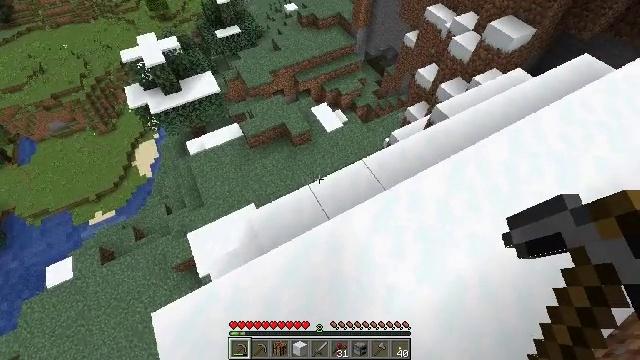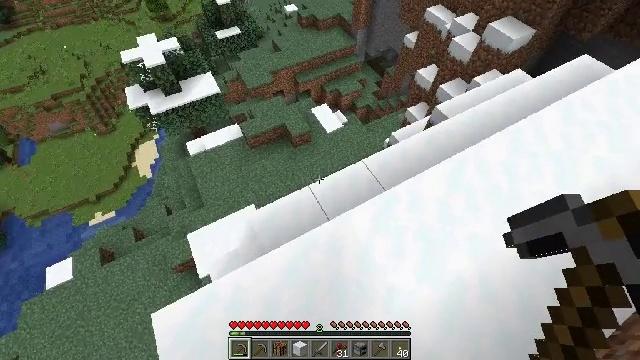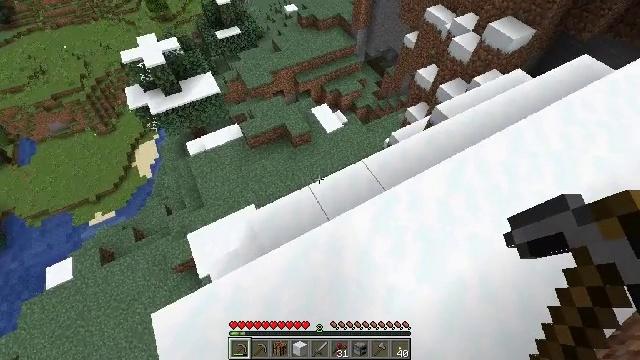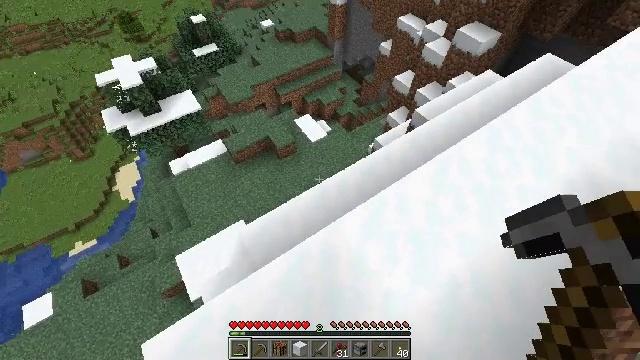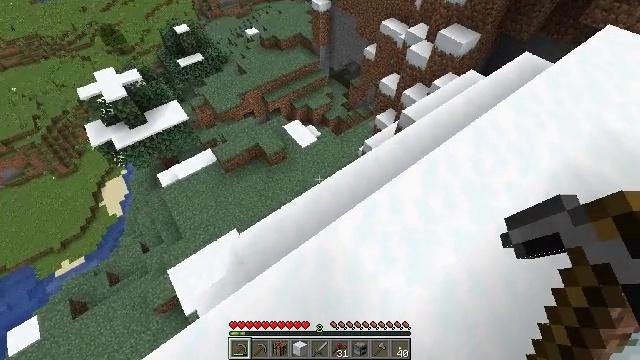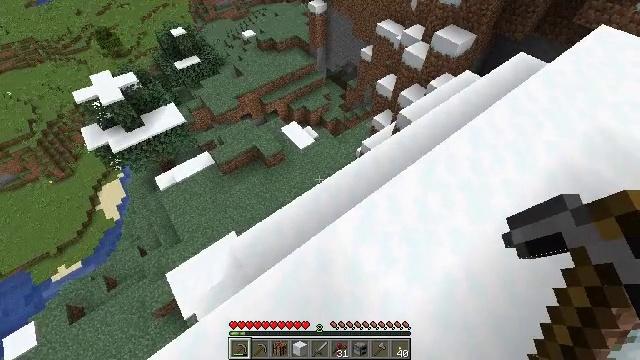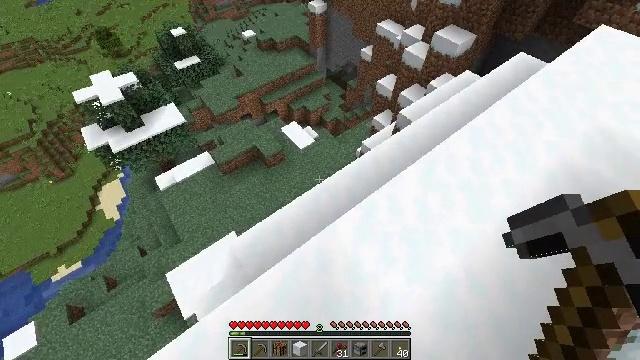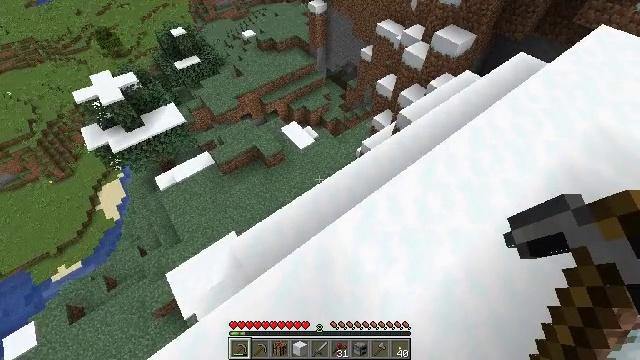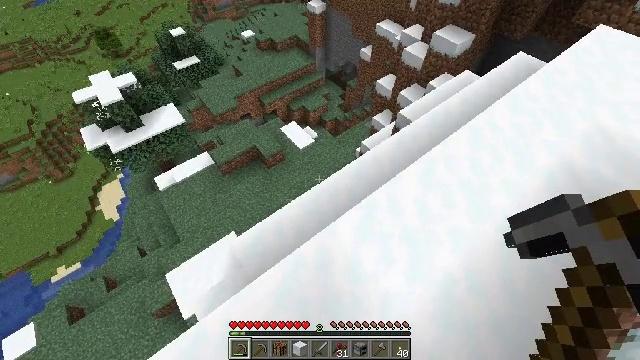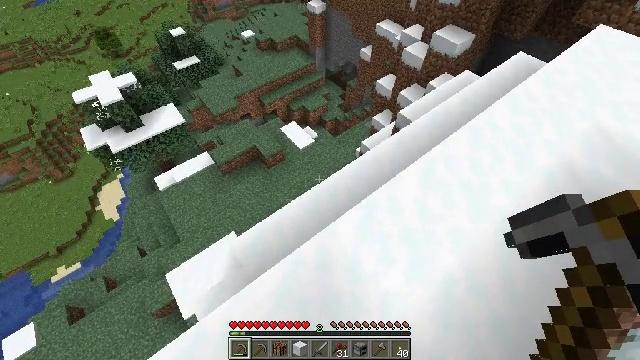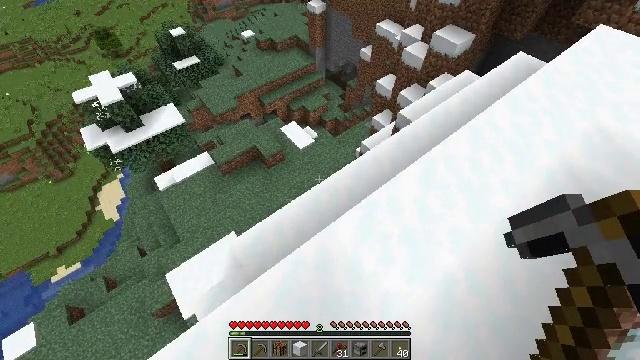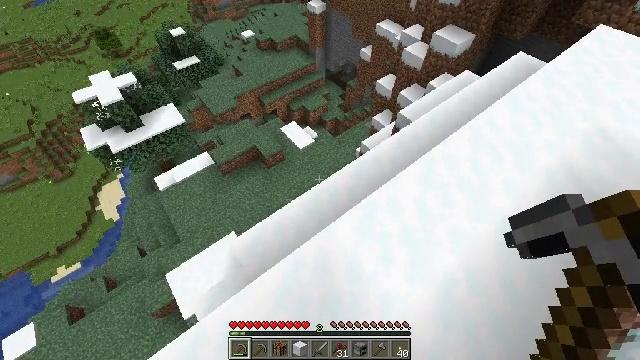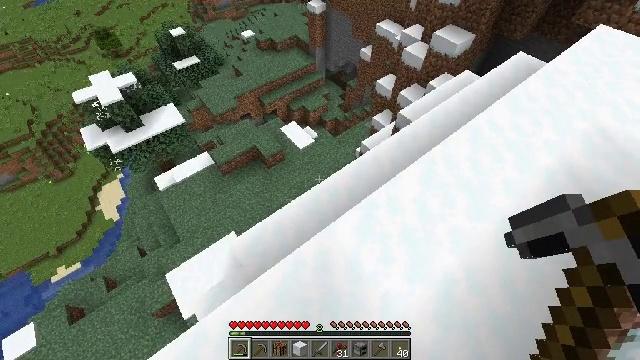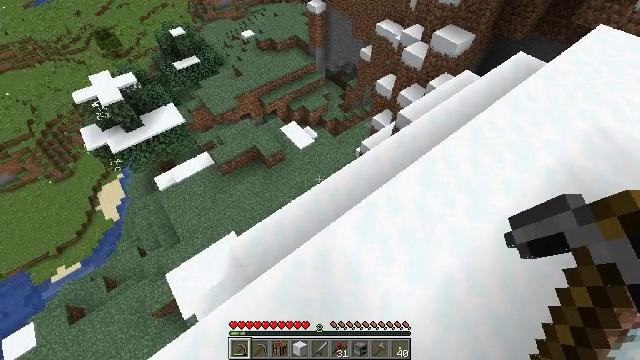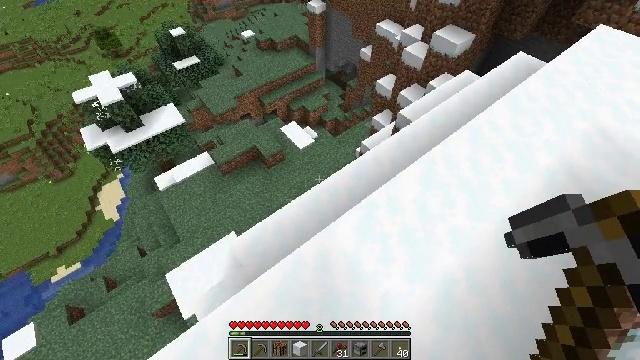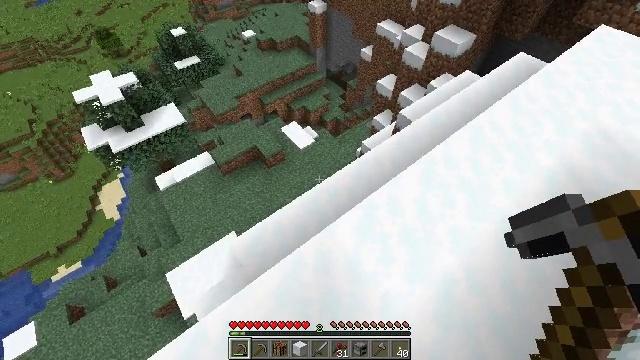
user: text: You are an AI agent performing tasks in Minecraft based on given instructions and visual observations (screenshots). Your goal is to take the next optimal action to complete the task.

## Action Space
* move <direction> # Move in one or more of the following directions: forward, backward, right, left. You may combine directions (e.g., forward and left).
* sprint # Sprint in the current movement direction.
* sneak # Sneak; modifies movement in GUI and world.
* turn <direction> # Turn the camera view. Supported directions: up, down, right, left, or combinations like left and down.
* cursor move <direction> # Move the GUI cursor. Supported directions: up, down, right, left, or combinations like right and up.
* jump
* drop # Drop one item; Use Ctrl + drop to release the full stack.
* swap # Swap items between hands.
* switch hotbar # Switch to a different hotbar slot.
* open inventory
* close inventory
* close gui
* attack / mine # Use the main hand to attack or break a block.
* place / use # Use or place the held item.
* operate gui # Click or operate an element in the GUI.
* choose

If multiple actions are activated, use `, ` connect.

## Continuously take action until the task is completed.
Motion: motion action
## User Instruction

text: Break the grass block.
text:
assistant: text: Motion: no_op
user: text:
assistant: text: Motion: no_op
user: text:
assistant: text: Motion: turn right and up
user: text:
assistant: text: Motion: turn right and up
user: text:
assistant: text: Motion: no_op
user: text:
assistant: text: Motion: no_op
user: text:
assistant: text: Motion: no_op
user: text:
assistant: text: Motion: no_op
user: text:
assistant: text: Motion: no_op
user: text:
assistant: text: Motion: no_op
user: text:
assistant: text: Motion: no_op
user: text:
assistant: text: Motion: no_op
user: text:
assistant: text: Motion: no_op
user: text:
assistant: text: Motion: no_op
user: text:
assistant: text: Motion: no_op
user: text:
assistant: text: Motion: no_op
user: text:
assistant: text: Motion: no_op
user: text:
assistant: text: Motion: turn left
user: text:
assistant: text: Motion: turn left and up
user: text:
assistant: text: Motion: turn left and up
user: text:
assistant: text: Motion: turn up
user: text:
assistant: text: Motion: turn up
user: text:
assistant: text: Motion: turn up
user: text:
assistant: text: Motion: no_op
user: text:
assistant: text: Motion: no_op
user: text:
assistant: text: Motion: turn left and up
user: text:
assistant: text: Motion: turn left and up
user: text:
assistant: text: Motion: no_op
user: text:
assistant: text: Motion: no_op
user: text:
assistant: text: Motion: no_op